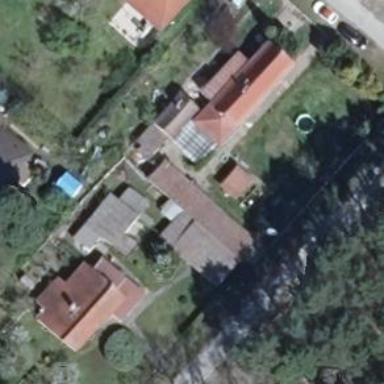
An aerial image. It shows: Shed.